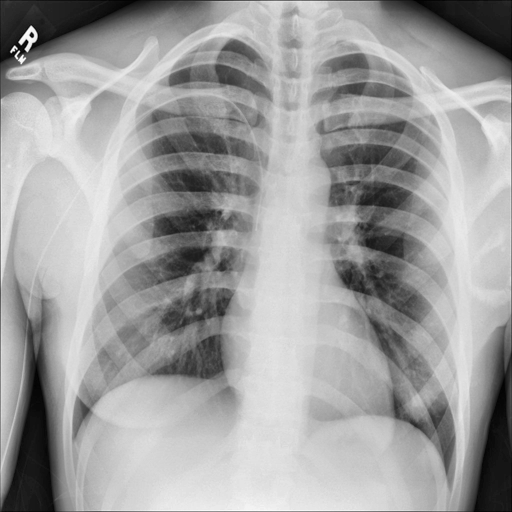
Finding: NORMAL